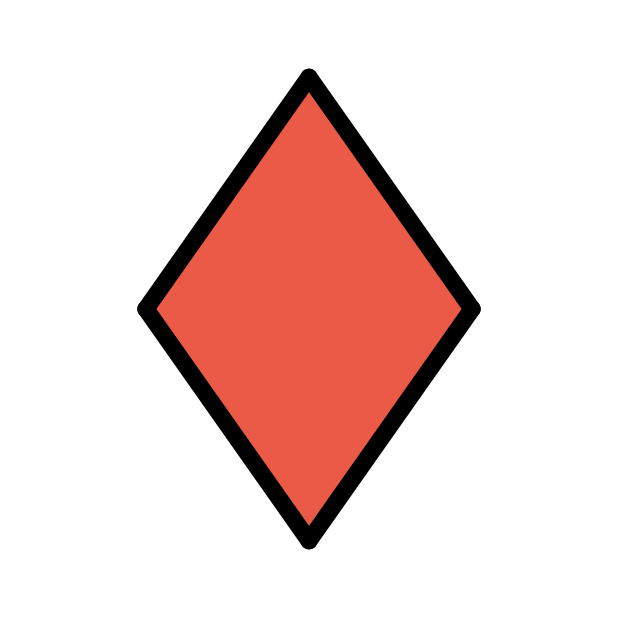
Emoji: ♦
Name: black diamond suit
Unicode: 0x2666